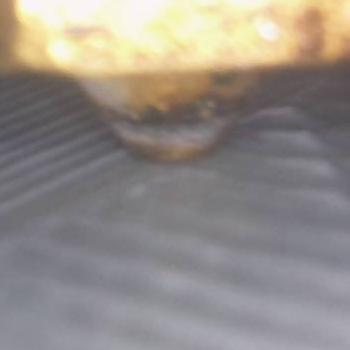
Flow rate: 44%